Question: I would like to create an indicator that would clearly show the user whether a certain feature of my application is "ON" or "OFF". Ideally a textbox with white font and black background saying "OFF", that would change to having a green background and black font saying "ON". What is the best way to implement this?
XML code might be something like this,
'''
<LinearLayout
android:orientation="horizontal"
android:layout_width="match_parent"
android:layout_height="wrap_content"
android:gravity="right">
<TextView
style="@style/colorSizeStylexml"
android:layout_width="wrap_content"
android:layout_height="wrap_content"
android:layout_marginLeft="10dip"
android:text="Tracklog: " />
<TextView
android:id="@+id/textView"
android:layout_width="40dp"
android:layout_height="40dp"
android:gravity="center"
android:textAppearance="?android:attr/textAppearanceMedium"
android:layout_marginRight="10dip"
android:text="ON"
android:background="#ff58ff2d"
android:textStyle="bold" />
</LinearLayout>
'''
With a layout something like this,

While I can imagine doing the layout and conditionals mostly in JAVA, I suspect that keeping as much of the layout as possible in XML is preferred.
What is the best way to go about this? TIA
Here's the answer as implemented,
'''
public void setTracklogOnOffIndicator(View v){
tvOn = (TextView) v.findViewById(R.id.textViewOn);
tvOff = (TextView) v.findViewById(R.id.textViewOff);
if(MainActivity.iTrackLogFlag == 0) {//tracklog is OFF
tvOff.setVisibility(View.VISIBLE);
tvOn.setVisibility(View.GONE);
}else if((MainActivity.iTrackLogFlag == 1)){//tracklog is ON
tvOff.setVisibility(View.GONE);
tvOn.setVisibility(View.VISIBLE);
}
}
'''
...and the XML,
'''
<TextView
android:id="@+id/textViewOff"
android:layout_width="40dp"
android:layout_height="40dp"
android:gravity="center"
android:textAppearance="?android:attr/textAppearanceMedium"
android:layout_marginRight="10dip"
android:text="OFF"
android:background="#ff000000"
android:textStyle="bold"
android:focusableInTouchMode="true"
android:textColor="#ffffffff" />
<TextView
android:id="@+id/textViewOn"
android:layout_width="40dp"
android:layout_height="40dp"
android:gravity="center"
android:textAppearance="?android:attr/textAppearanceMedium"
android:layout_marginRight="10dip"
android:text="ON"
android:background="#ff58ff2d"
android:textStyle="bold" />
'''
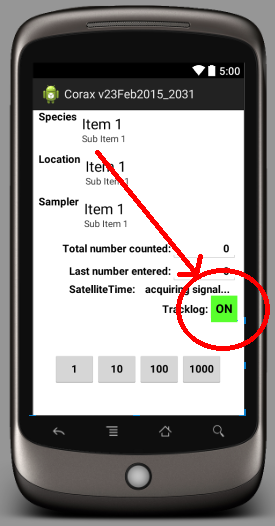
Answer: You could define two TextViews, one for each state and then flip visibility in your code.
'''
onTextView.setVisibility(View.VISIBLE);
offTextView.setVisibility(View.GONE);
'''
or vice versa.